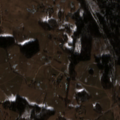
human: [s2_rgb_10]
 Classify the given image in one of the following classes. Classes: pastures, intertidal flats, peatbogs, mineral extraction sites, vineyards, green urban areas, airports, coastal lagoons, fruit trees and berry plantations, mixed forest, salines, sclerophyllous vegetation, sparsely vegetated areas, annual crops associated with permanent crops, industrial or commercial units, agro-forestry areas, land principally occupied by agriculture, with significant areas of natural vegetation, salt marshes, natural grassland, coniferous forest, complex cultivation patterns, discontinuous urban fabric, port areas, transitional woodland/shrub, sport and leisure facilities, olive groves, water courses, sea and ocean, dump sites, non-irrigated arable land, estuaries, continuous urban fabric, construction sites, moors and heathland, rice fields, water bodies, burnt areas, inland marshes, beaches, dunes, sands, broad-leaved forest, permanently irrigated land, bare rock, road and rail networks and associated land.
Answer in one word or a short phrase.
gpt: pastures, complex cultivation patterns, land principally occupied by agriculture, with significant areas of natural vegetation, mixed forest